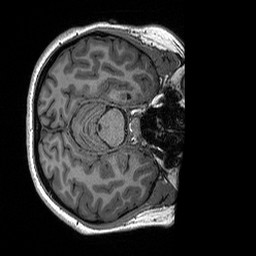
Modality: T1w
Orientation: axial
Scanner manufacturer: siemens
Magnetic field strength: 3 T
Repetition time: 2.3 s
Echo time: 0.00298 s